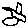
Label: bird